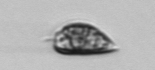
Label: Prorocentrum_triestinum